Aerial crown-view tile of a tropical tree (Barro Colorado Island, Panama), acquired 20241014:
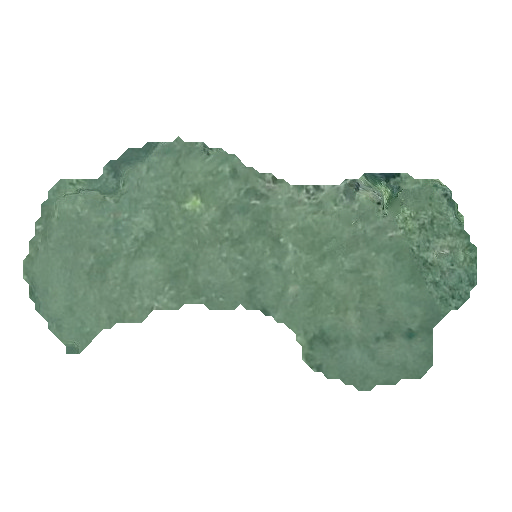
Species: Jacaranda copaia
GBIF accepted scientific name: Jacaranda copaia
Crown area: 111.763 m²